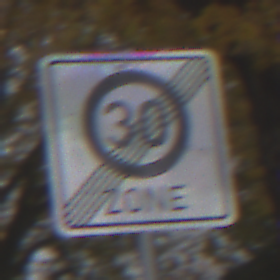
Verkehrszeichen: EndeZone30
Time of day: MorningAfternoon
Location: Outdoor (Nature)
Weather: Overcast
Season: Autumn
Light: Natural